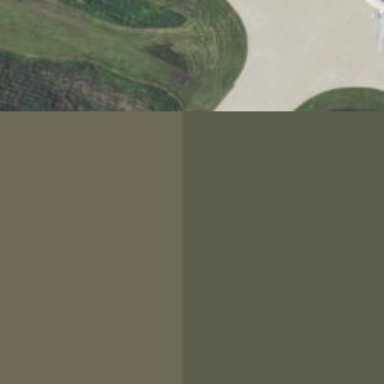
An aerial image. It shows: Image of taxiway at airport.